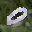
Label: 0